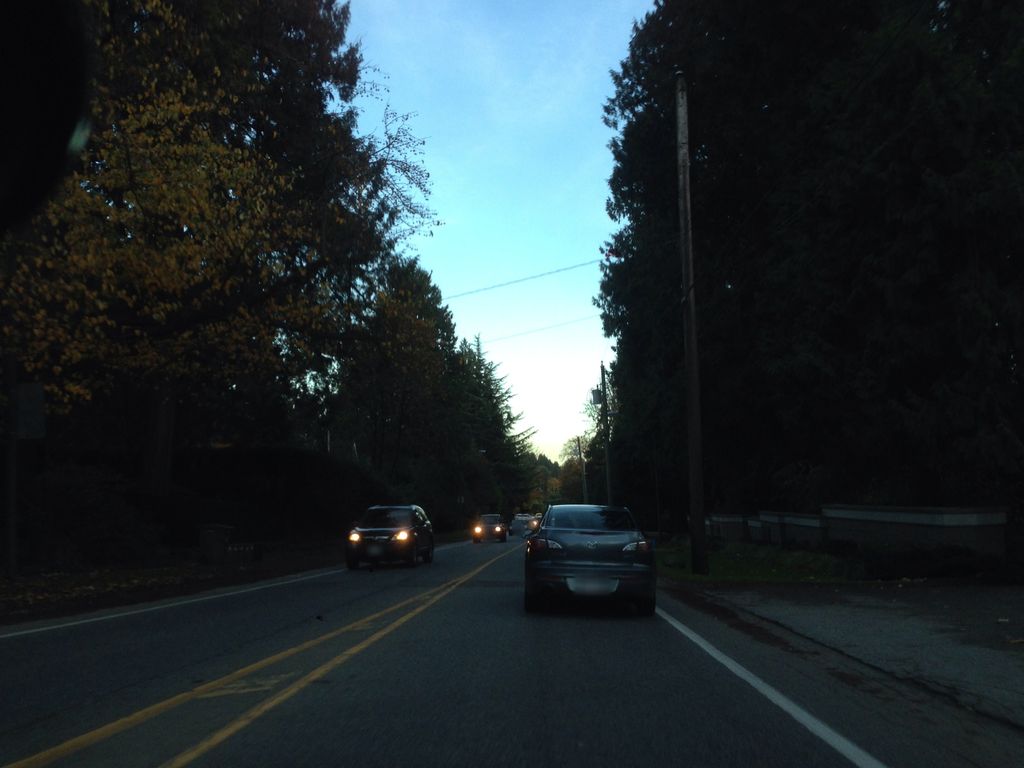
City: vancouver